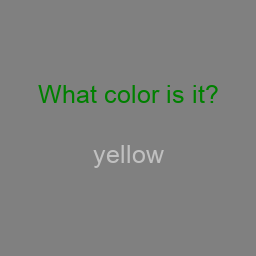
Color: silver
Color name shown: yellow
Background color: gray
Question text color: green